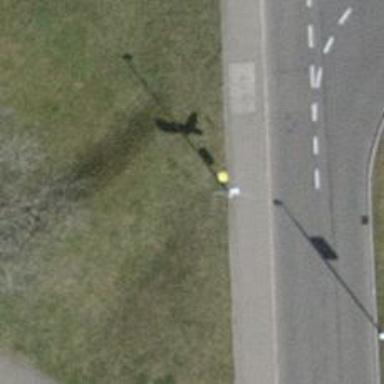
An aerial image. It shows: Post box.